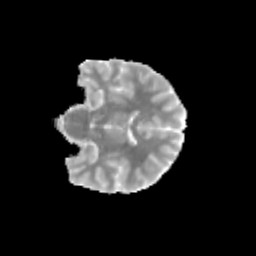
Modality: MD
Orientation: coronal
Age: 12
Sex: male
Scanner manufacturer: siemens
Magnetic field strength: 3 T
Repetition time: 3.8 s
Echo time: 0.07 s